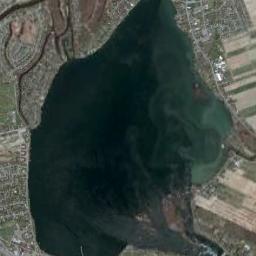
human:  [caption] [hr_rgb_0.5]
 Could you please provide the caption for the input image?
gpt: The lake in the picture is small .

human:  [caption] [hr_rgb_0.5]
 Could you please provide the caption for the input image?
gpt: The ground is rough around the lake .

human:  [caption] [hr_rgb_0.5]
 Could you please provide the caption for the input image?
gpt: The lake is surrounded by fields and villages and the water is deep green .

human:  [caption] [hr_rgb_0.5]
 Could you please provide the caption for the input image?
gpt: An irregularly shaped blue lake surrounded by green and tan fields .

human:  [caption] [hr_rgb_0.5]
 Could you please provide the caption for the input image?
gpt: There are some farmlands and many buildings around the lake .